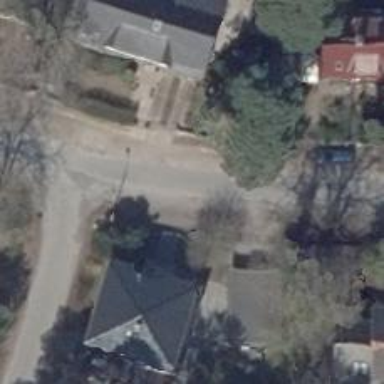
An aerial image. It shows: Smooth asphalt road in residential area.